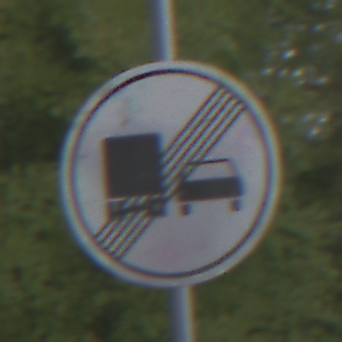
Verkehrszeichen: EndeUeberholverbotKraftfahrzeuge
Umgebung: Outdoor, Suburban
Tageszeit: Midday
Wetter: Overcast
Licht: Natural
Jahreszeit: NotSpecified
Kontrast: LowContrast